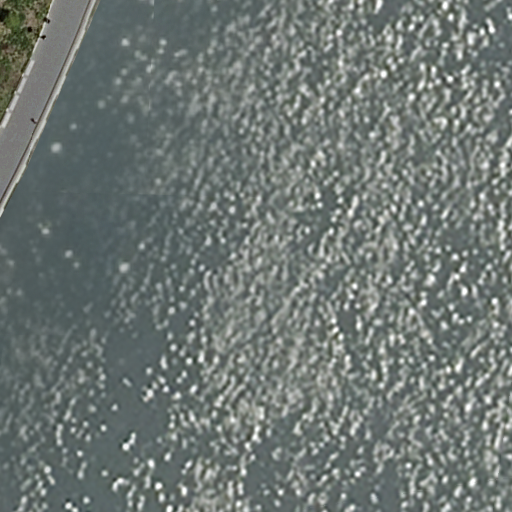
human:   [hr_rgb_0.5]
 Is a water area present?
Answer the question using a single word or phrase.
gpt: yes

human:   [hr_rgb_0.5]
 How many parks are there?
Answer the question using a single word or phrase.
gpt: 1

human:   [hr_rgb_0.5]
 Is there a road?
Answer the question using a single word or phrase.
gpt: yes

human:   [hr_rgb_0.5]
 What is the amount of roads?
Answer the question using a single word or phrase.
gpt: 1

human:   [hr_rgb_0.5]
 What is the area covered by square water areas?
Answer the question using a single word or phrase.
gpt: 0m2

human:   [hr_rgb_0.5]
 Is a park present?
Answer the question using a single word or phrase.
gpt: yes

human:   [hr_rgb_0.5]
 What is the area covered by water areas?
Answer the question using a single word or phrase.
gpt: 10205m2

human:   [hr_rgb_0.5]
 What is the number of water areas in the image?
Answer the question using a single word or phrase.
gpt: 1

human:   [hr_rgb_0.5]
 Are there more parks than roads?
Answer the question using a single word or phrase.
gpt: no

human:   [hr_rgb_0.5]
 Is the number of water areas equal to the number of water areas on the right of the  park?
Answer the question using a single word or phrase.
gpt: no

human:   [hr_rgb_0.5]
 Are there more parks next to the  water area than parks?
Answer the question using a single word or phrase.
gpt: no

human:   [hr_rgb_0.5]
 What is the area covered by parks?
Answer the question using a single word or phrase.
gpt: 4644m2

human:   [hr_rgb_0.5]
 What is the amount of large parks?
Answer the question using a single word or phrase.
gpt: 1

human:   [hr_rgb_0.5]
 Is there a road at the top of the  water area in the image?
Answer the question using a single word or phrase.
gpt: yes

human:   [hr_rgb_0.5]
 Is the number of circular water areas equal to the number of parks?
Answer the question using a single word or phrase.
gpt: no

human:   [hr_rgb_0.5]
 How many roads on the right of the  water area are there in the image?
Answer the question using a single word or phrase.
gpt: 0

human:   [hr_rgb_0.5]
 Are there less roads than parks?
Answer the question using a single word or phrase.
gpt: no

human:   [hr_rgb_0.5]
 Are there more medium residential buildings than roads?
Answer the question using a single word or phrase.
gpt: no

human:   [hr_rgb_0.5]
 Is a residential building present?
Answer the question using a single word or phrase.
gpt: no

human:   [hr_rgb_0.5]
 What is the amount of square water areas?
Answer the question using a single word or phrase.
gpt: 0

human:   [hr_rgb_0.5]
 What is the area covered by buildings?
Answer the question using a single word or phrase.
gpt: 0m2

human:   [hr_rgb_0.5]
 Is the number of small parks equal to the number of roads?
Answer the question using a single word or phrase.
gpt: no

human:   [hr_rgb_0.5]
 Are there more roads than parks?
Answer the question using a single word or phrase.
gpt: no

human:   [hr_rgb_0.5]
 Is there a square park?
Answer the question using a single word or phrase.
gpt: no

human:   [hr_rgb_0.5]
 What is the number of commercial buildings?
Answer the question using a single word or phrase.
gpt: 0

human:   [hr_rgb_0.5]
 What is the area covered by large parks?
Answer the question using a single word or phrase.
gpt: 4644m2

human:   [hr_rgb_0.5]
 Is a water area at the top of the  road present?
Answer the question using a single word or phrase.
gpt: no

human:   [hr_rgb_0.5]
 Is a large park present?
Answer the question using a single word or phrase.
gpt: yes

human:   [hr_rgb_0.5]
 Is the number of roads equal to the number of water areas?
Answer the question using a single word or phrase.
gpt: yes

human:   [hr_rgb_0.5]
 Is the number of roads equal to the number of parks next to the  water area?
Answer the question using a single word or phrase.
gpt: yes

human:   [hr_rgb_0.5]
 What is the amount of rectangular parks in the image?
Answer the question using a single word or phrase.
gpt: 1

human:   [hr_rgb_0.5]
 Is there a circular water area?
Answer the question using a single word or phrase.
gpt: no

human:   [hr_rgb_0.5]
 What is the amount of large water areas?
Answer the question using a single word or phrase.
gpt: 1

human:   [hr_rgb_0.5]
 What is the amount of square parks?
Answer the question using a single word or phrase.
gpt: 0

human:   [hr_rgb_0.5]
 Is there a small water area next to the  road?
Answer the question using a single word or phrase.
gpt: no

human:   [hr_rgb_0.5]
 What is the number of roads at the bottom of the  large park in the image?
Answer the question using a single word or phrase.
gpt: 1

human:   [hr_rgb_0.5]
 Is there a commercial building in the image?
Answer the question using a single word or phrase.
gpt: no

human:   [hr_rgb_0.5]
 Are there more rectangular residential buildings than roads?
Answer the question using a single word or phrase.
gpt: no

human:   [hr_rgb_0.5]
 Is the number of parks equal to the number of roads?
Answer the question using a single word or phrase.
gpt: yes

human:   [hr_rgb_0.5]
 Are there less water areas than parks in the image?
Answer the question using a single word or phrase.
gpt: no

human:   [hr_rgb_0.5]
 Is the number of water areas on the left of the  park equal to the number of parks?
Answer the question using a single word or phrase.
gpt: yes

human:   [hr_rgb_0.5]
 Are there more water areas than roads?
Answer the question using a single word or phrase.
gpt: no

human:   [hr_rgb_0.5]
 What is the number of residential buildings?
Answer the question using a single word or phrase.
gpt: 0

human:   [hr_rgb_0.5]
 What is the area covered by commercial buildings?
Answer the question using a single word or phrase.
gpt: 0m2

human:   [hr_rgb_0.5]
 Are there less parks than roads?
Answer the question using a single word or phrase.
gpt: no

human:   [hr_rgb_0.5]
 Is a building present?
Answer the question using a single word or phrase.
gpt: no

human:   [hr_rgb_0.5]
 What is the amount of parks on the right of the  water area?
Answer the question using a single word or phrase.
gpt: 1

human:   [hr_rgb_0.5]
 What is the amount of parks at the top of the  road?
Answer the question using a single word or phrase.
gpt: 1

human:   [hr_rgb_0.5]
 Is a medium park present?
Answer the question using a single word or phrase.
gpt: no

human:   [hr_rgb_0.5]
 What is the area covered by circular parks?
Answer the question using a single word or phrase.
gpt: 0m2

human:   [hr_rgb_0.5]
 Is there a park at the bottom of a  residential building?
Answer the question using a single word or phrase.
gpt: no

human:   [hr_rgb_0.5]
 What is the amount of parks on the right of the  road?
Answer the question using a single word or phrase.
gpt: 1

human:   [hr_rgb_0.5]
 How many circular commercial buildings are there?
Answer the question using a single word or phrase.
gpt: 0

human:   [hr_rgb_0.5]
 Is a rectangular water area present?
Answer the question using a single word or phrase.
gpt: no

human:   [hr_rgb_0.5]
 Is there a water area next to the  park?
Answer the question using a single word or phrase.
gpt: yes

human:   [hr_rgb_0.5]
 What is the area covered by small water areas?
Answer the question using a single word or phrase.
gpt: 0m2

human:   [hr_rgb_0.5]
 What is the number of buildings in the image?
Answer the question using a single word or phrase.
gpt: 0

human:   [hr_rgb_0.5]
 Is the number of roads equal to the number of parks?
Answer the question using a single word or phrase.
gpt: yes

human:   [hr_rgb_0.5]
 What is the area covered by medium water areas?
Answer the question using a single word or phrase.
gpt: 0m2

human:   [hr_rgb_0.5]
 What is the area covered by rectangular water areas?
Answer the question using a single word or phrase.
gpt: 0m2

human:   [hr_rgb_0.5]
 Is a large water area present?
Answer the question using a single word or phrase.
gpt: yes

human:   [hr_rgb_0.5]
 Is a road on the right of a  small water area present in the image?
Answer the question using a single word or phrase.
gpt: no

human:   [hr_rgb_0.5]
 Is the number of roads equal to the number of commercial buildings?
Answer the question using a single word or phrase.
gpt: no

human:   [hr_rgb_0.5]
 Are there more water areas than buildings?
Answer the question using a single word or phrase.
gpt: yes